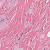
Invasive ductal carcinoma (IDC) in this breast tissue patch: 0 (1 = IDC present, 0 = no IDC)